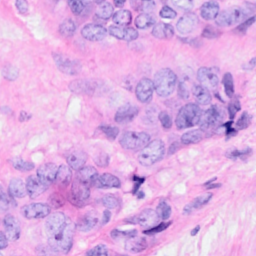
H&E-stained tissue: Breast